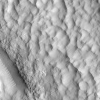
Atmospheric dust classification: not_dusty